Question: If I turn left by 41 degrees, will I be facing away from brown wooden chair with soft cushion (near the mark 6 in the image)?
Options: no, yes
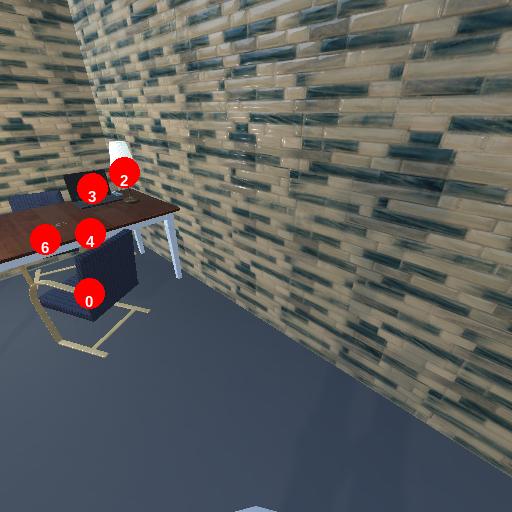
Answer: no